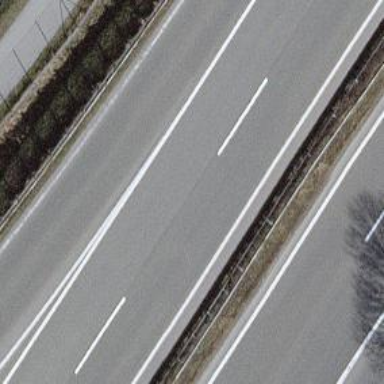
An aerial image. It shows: Asphalt motorway link.